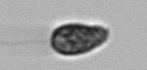
Label: Pseudochattonella_farcimen